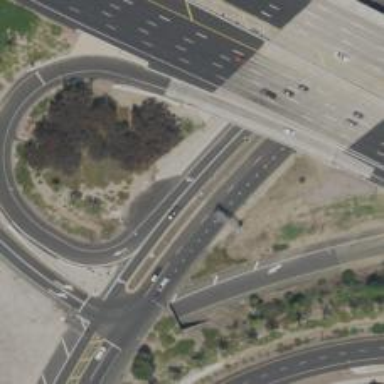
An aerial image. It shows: Primary highway with expressway characteristics.